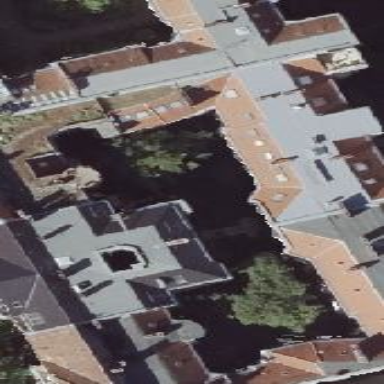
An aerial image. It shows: Residential building with unique double saltbox roof shape.